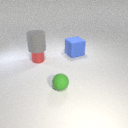
small red metal cylinder below large gray rubber cylinder